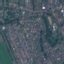
Land use / land cover: Residential